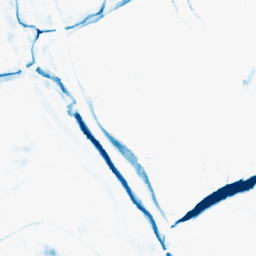
Category: morphological
Decomposition family: morphological_ellipse
Decomposition parameters: operation: closing
width: 20
height: 5
Upsampling method: sinc_hamming
Upsampling parameters: scale: 2
kernel_size: 4
Upsampling scale: 2